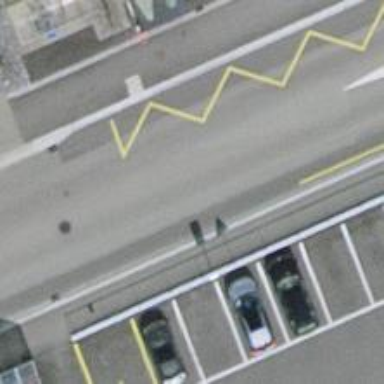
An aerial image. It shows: Public transport stop position.